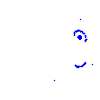
Particle: pion